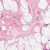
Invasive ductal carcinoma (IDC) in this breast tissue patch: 0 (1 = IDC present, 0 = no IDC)